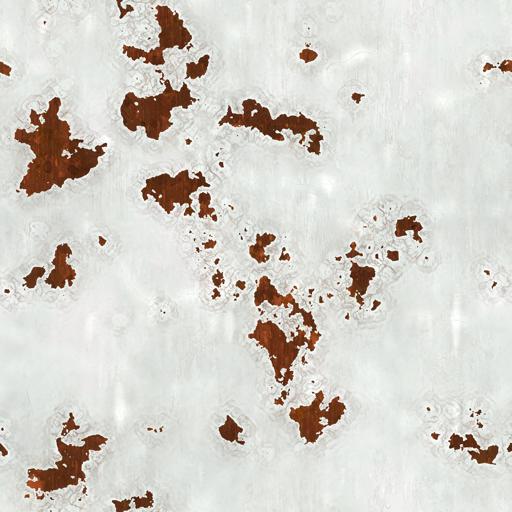
Tags: metal paint painted rust white